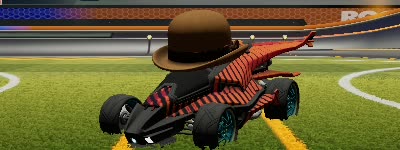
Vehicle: aftershock